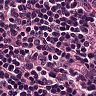
Metastatic tissue present: no